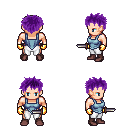
a pixel art fantasy rpg character, male body template, human, light skin, blue vest, white pants, purple bedhead hairstyle, gold gloves, maroon shoes, dagger, four views (front, back, left, right), 2x2 character sprite sheet, small pixel art, hard edges, no anti-aliasing